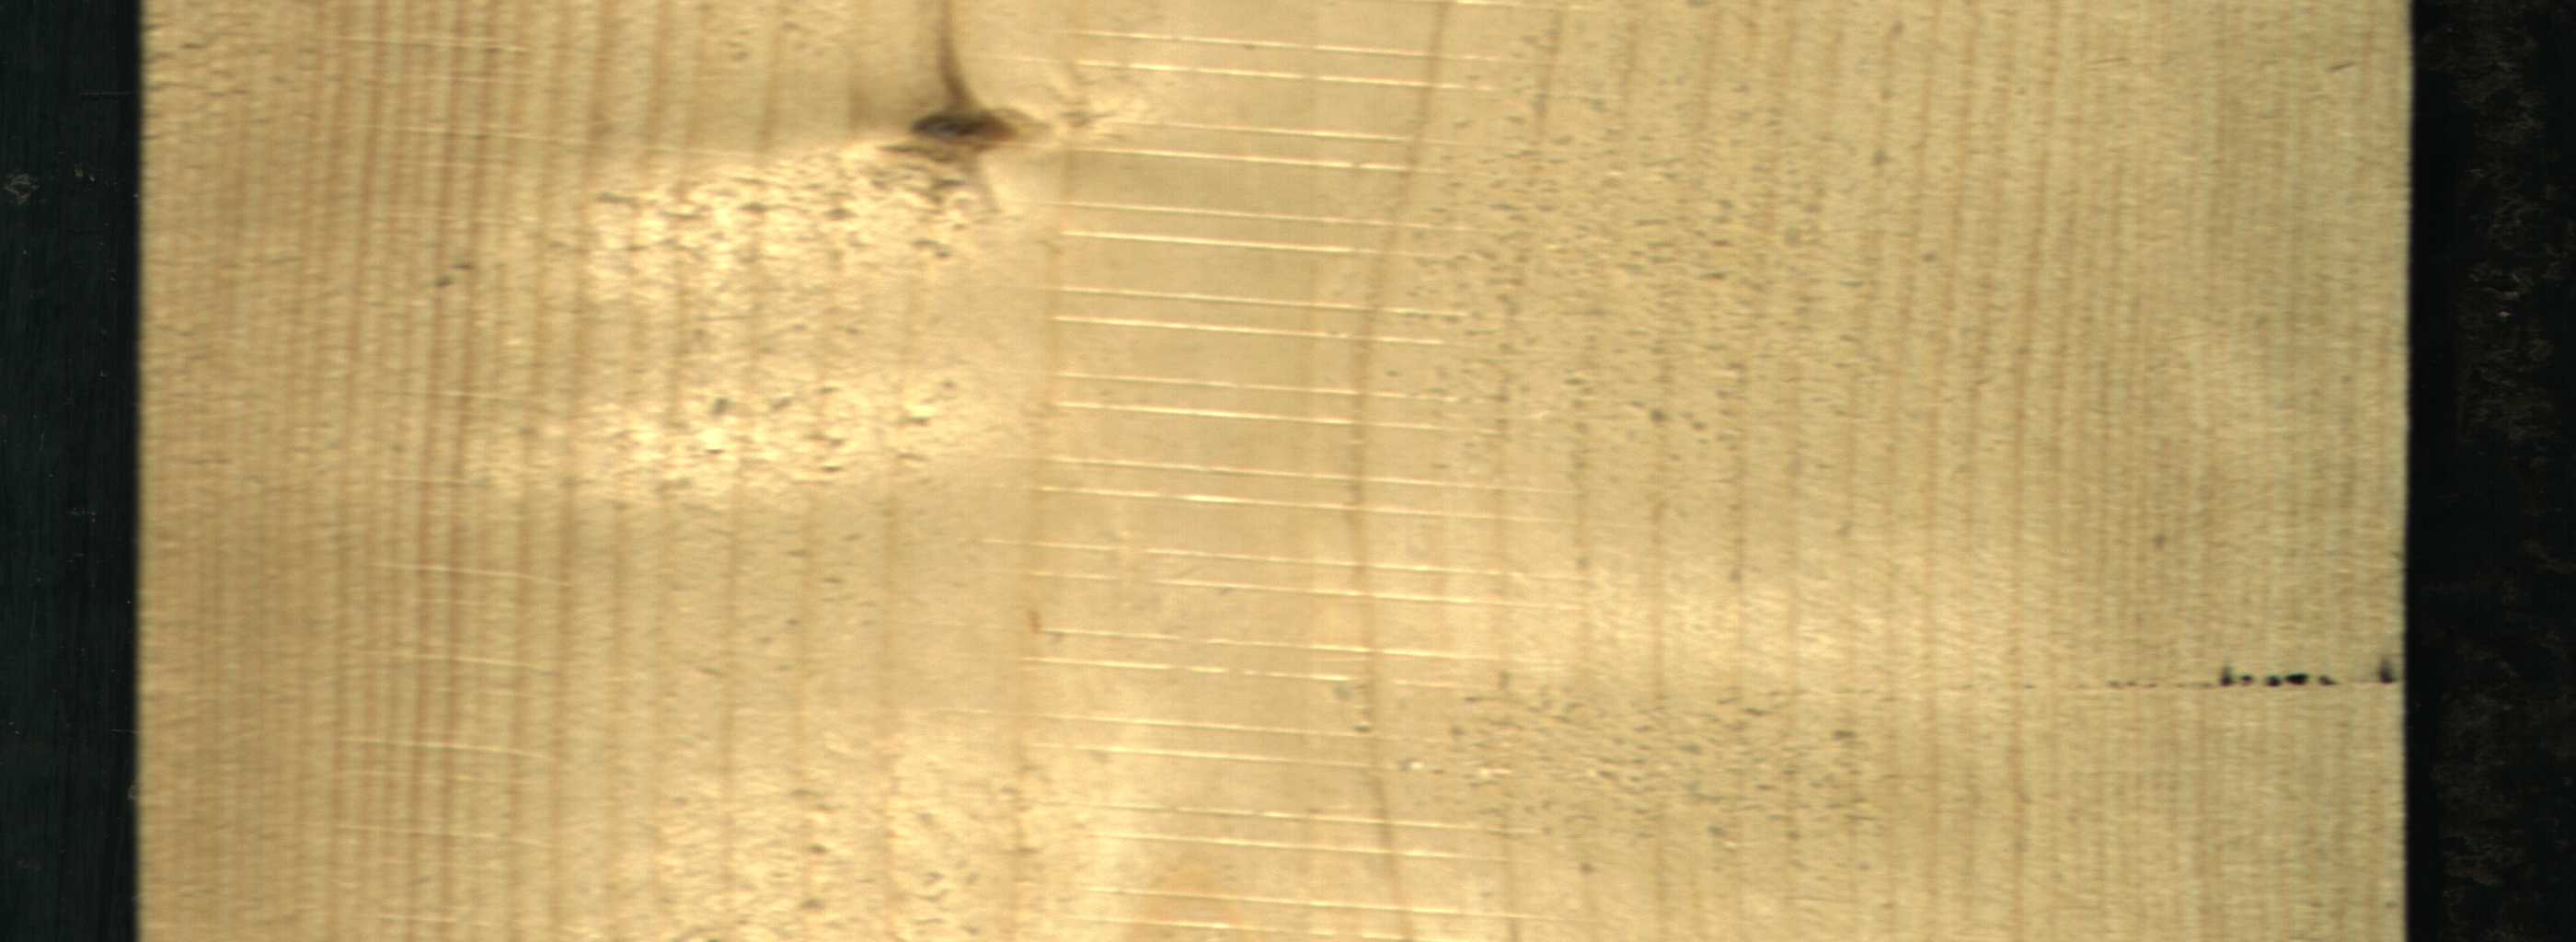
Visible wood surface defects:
Live_Knot